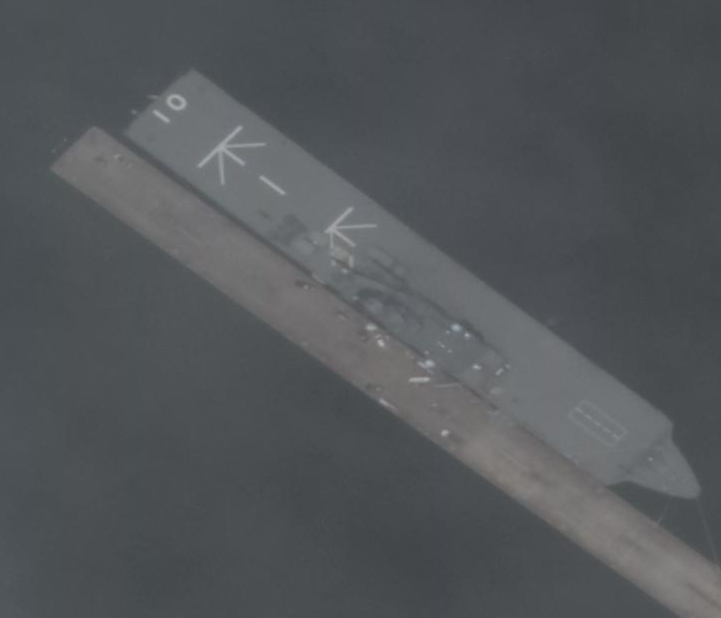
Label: assault